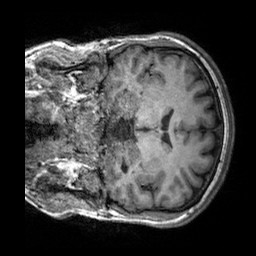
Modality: T1w
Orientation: coronal
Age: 35
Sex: male
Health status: healthy
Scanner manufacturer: siemens
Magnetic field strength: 3 T
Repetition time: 2.3 s
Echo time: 0.00303 s